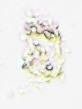
Label: Detritus